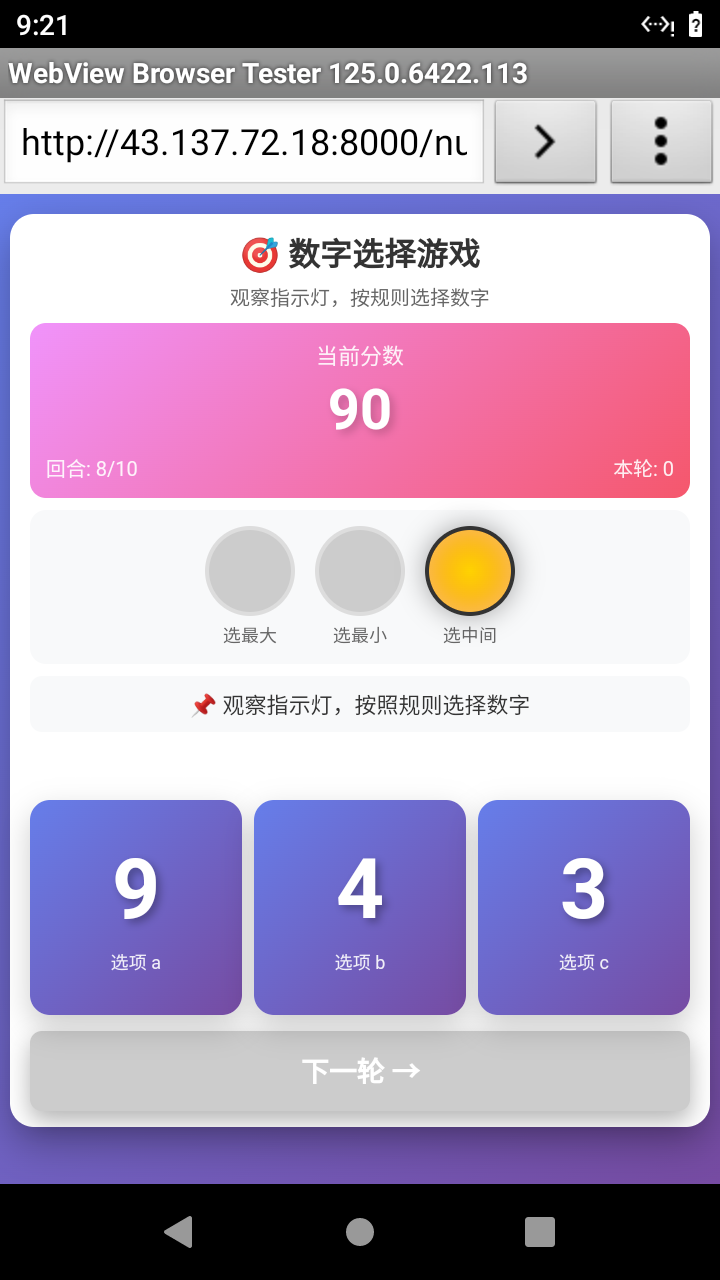

Select the correct number based on the traffic light color.
Answer: 1